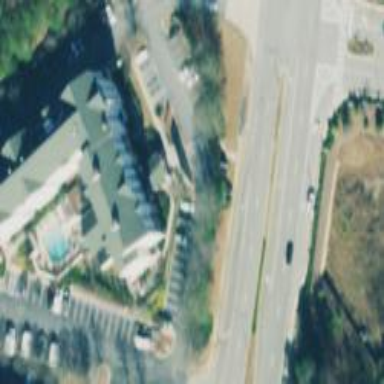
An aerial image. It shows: Hotel building.